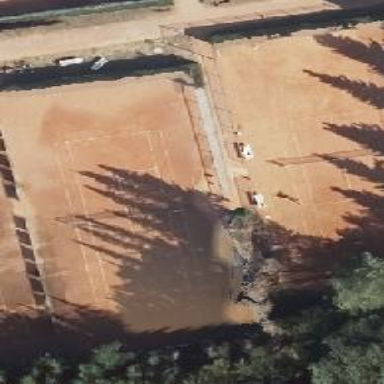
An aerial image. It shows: Clay tennis court on pitch.